Field crop: maize
Growth stage: 2
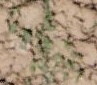
Species: convolvulus